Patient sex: M
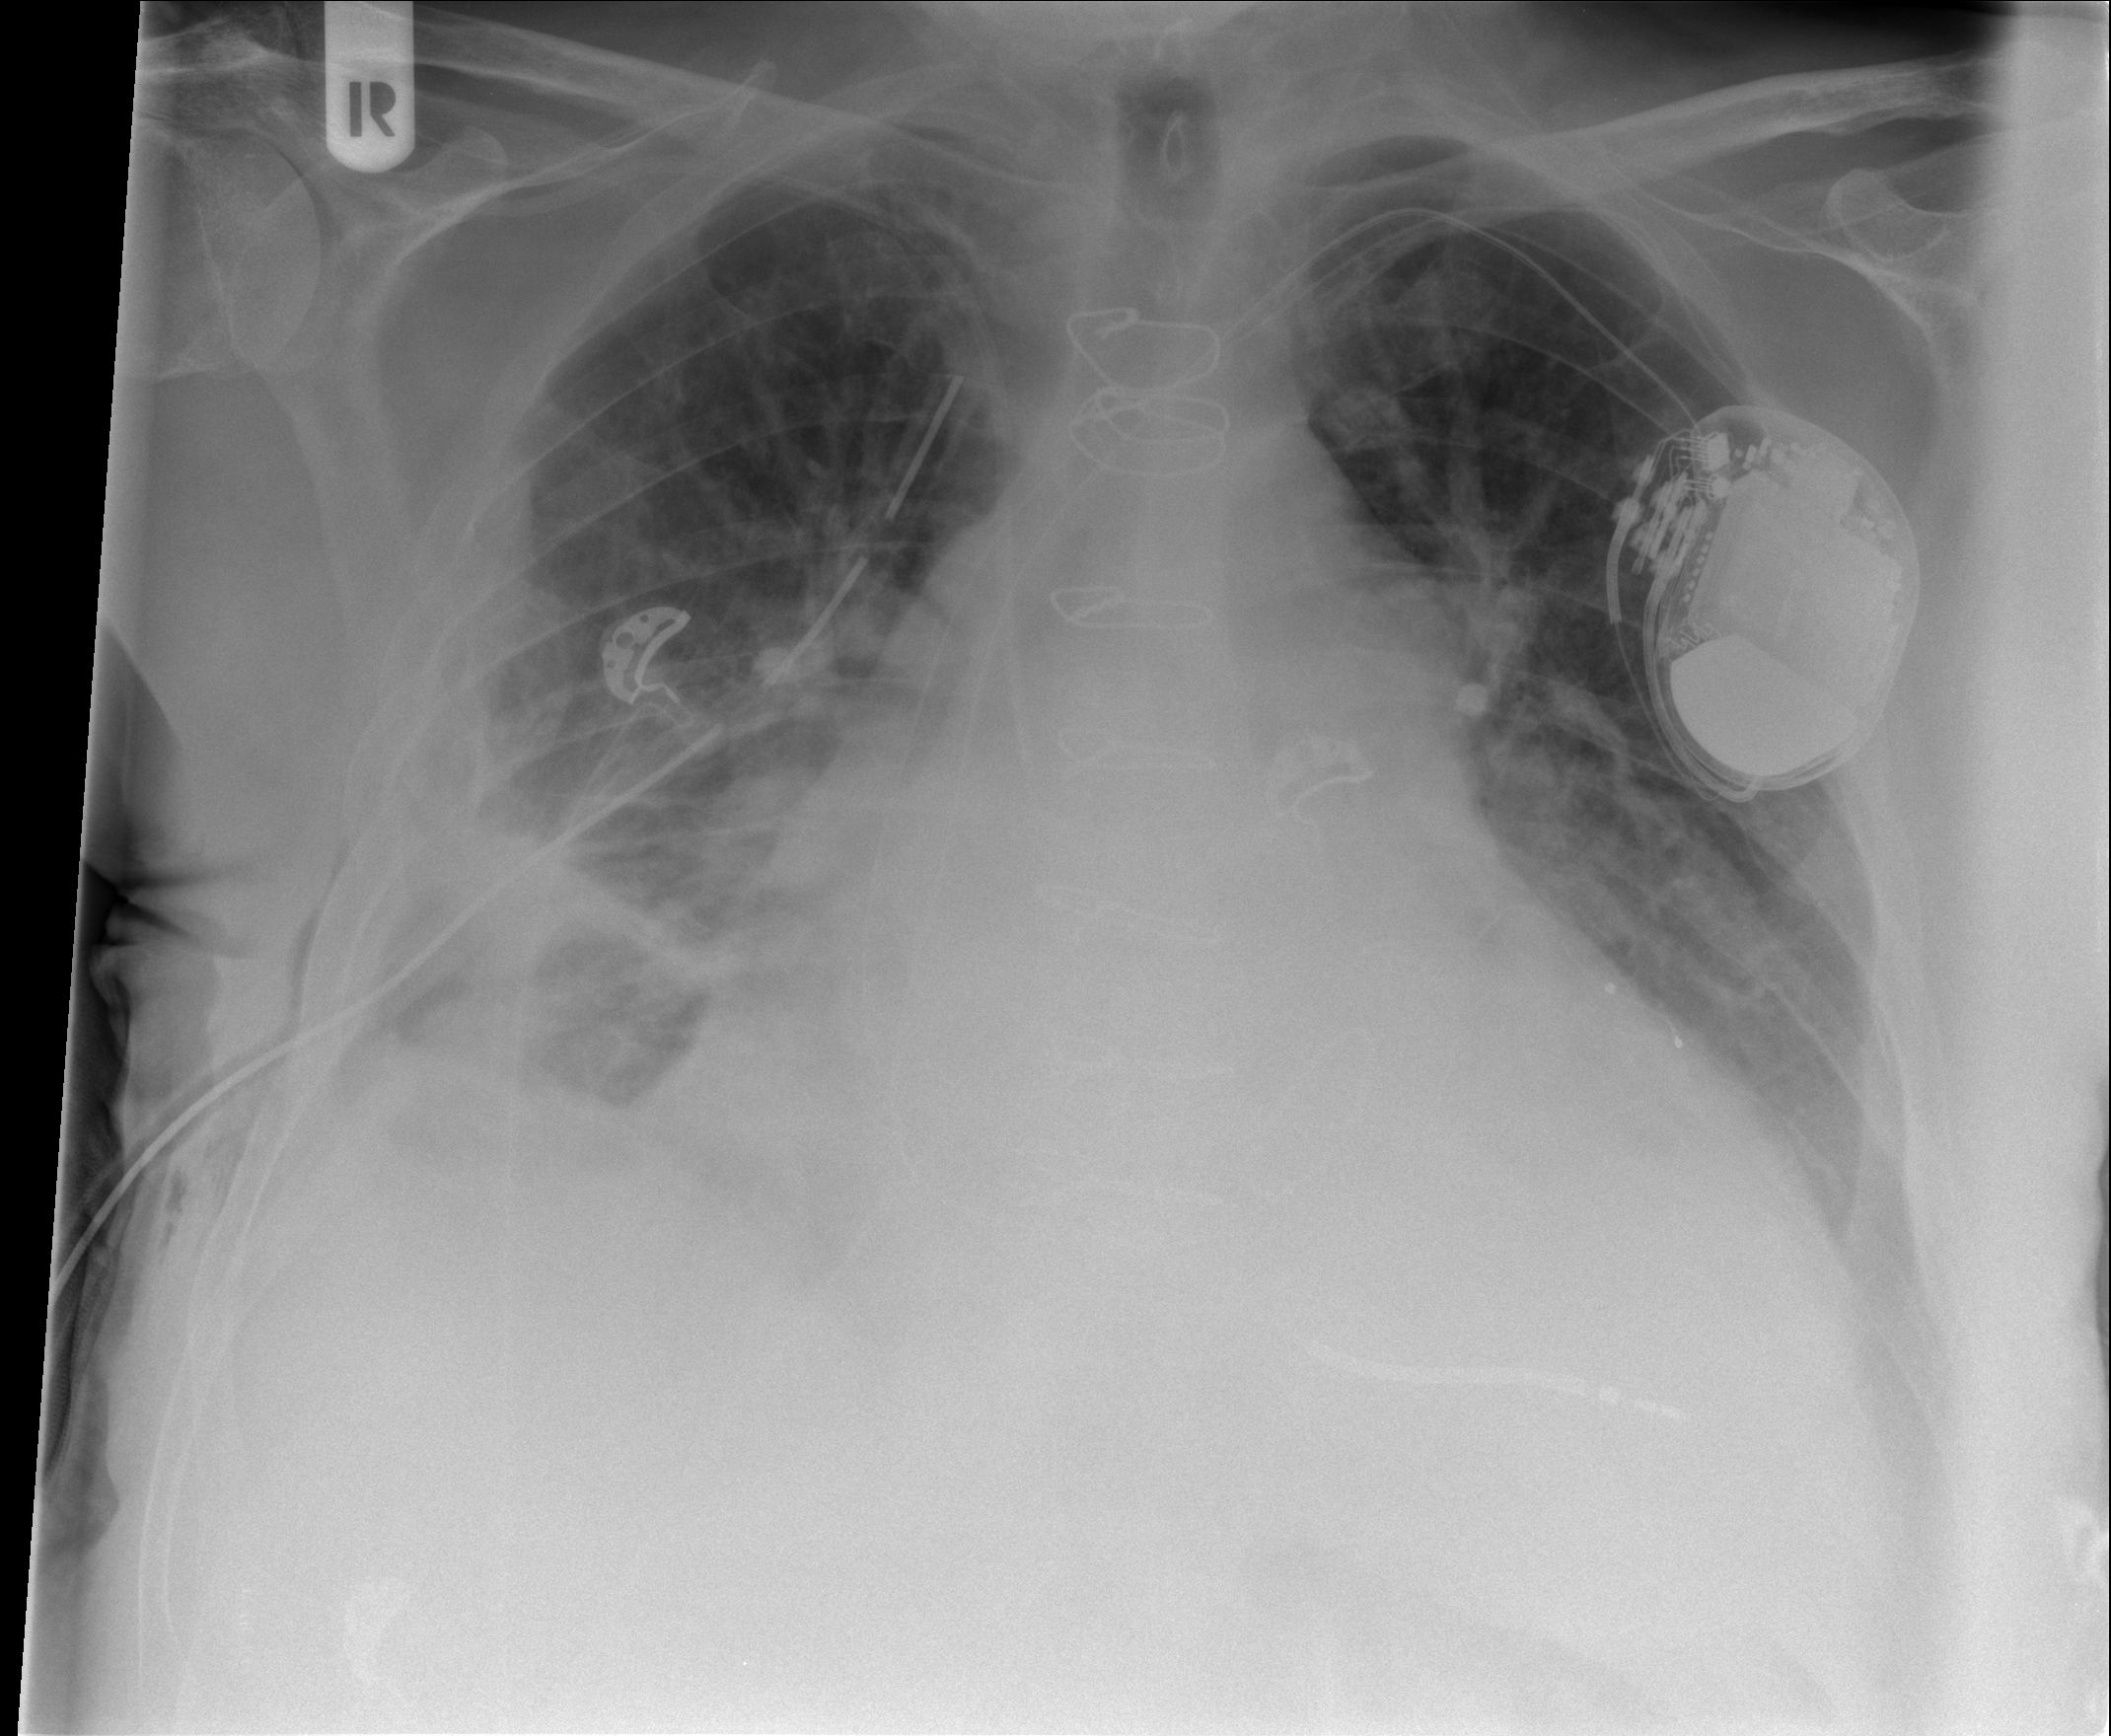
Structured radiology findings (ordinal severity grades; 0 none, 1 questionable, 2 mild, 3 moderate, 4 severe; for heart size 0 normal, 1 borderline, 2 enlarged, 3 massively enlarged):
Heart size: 2
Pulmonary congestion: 3
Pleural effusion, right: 2
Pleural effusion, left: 1
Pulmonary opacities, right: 2
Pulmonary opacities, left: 0
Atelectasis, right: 3
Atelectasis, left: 1